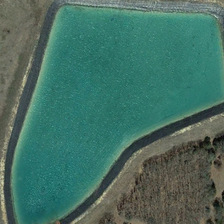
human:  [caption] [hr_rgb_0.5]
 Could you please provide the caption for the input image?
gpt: a green polygonal pond is near a piece of small sparse trees .

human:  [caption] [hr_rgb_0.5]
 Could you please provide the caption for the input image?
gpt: a green polygonal pond is near a piece of small sparse trees .

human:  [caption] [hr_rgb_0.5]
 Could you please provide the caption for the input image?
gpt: a green polygonal pond is near a piece of small sparse trees .

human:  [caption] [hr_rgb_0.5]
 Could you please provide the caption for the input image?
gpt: a green polygonal pond is near a piece of small sparse trees .

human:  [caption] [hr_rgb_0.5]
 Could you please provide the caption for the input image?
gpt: a green polygonal pond is near a piece of small sparse trees .